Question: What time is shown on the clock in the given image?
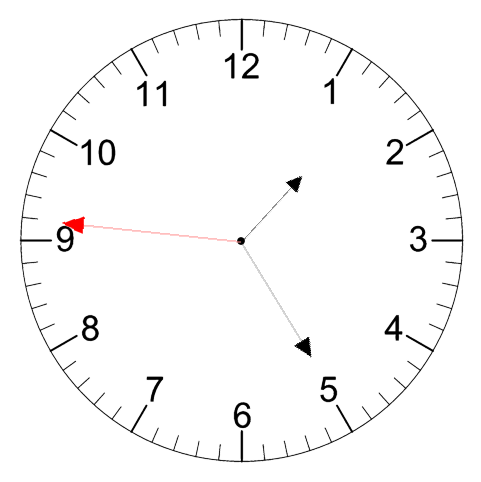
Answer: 01:24:46